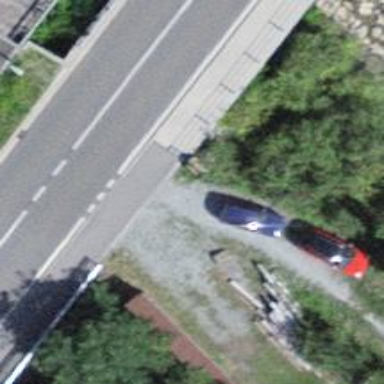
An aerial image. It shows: Asphalt footway that serves as sidewalk on bridge.